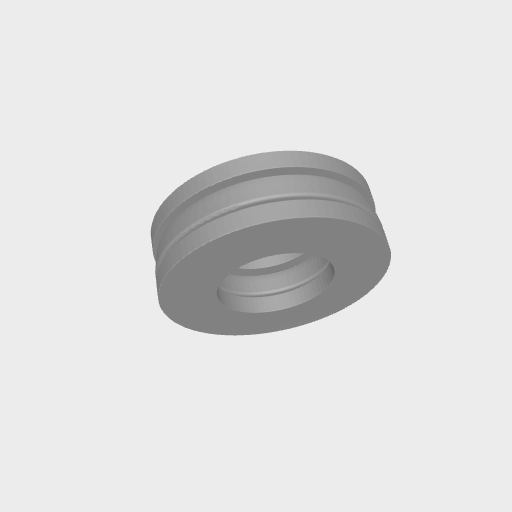
Part: ThrustBearing8ID